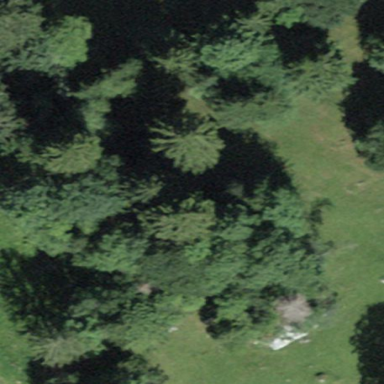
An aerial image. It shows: Beautiful woodland area.